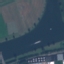
Label: River